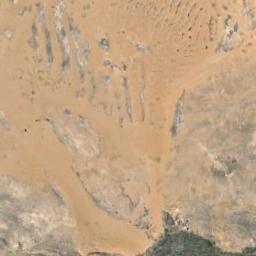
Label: desert